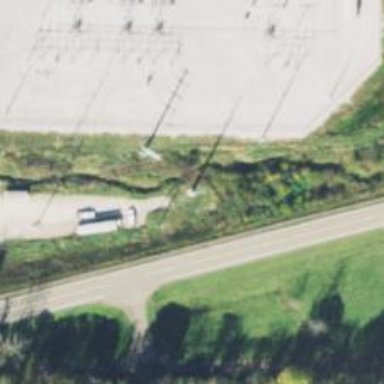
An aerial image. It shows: Power pole.